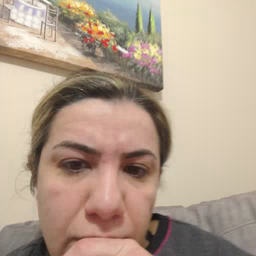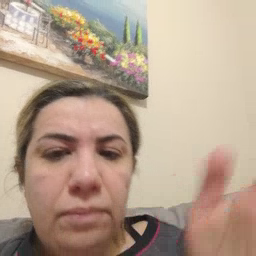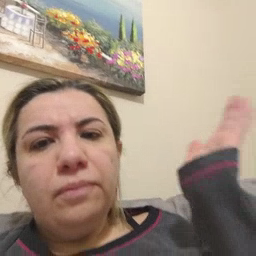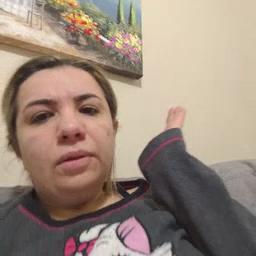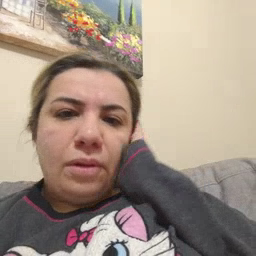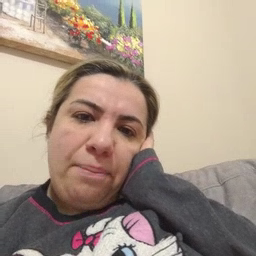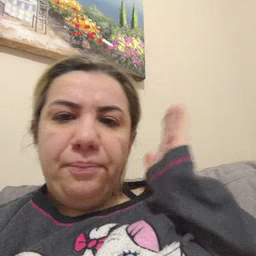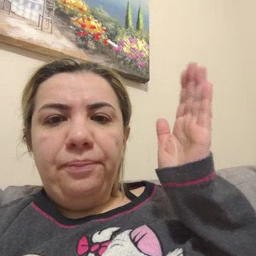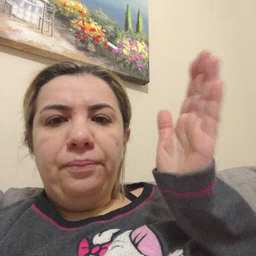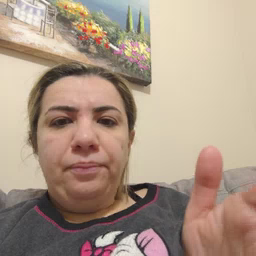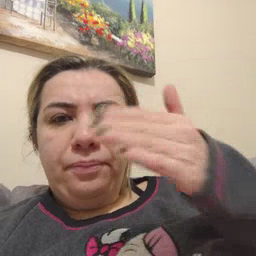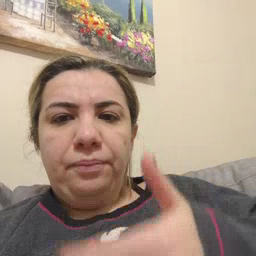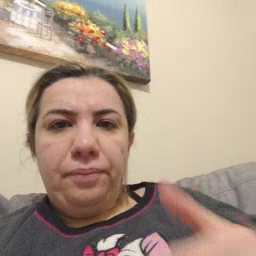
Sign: bedroom